Question:
I am using a navigation controller with the structure in the image below. When the user is on SigupViewController and is successful, I call
'''
[self.navigationController popToRootViewControllerAnimated:YES];
'''
This leads to the error below. If I remove this line, I don't get an error. What is weird is that I have this same line in the LoginViewController (the one before it) and when it gets called, it executes as expected without error. Any advice on what I should fix?
Error:
'''
2014-03-05 06:39:49.240 Walk With Me[2035:70b] worked
2014-03-05 06:39:49.245 Walk With Me[2035:70b] -[SigupViewController signup:]: unrecognized selector sent to instance 0xa5599b0
2014-03-05 06:39:49.249 Walk With Me[2035:70b] *** Terminating app due to uncaught exception 'NSInvalidArgumentException', reason: '-[SigupViewController signup:]: unrecognized selector sent to instance 0xa5599b0'
*** First throw call stack:
(
0 CoreFoundation 0x038635e4 __exceptionPreprocess + 180
1 libobjc.A.dylib 0x035e68b6 objc_exception_throw + 44
2 CoreFoundation 0x03900903 -[NSObject(NSObject) doesNotRecognizeSelector:] + 275
3 CoreFoundation 0x0385390b ___forwarding___ + 1019
4 CoreFoundation 0x038534ee _CF_forwarding_prep_0 + 14
5 libobjc.A.dylib 0x035f881f -[NSObject performSelector:withObject:] + 70
6 UIKit 0x023560c2 -[UIApplication sendAction:to:from:forEvent:] + 108
7 UIKit 0x0235604e -[UIApplication sendAction:toTarget:fromSender:forEvent:] + 61
8 UIKit 0x0244e0c1 -[UIControl sendAction:to:forEvent:] + 66
9 UIKit 0x0244e484 -[UIControl _sendActionsForEvents:withEvent:] + 577
10 UIKit 0x02a32853 -[UITextField _resignFirstResponder] + 300
11 UIKit 0x024ae08e -[UIResponder _finishResignFirstResponder] + 181
12 UIKit 0x024ae1b6 -[UIResponder resignFirstResponder] + 288
13 UIKit 0x02a325f4 -[UITextField resignFirstResponder] + 118
14 UIKit 0x023af044 -[UIView(Hierarchy) _removeFirstResponderFromSubtree] + 205
15 UIKit 0x023af366 __UIViewWillBeRemovedFromSuperview + 71
16 UIKit 0x023af238 -[UIView(Hierarchy) removeFromSuperview] + 70
17 UIKit 0x0267a6a3 -[UINavigationTransitionView _cleanupTransition] + 103
18 UIKit 0x0267a93a -[UINavigationTransitionView _navigationTransitionDidStop] + 55
19 UIKit 0x023a0c6c -[UIViewAnimationState sendDelegateAnimationDidStop:finished:] + 267
20 UIKit 0x0239f455 +[UIViewAnimationState popAnimationState] + 334
21 UIKit 0x023b3cf6 +[UIView(Animation) commitAnimations] + 36
22 UIKit 0x0267a3f9 -[UINavigationTransitionView transition:fromView:toView:] + 2795
23 UIKit 0x02679906 -[UINavigationTransitionView transition:toView:] + 55
24 UIKit 0x0248ed47 -[UINavigationController _startTransition:fromViewController:toViewController:] + 3186
25 UIKit 0x0248f09c -[UINavigationController _startDeferredTransitionIfNeeded:] + 645
26 UIKit 0x0248fcb9 -[UINavigationController __viewWillLayoutSubviews] + 57
27 UIKit 0x025c9181 -[UILayoutContainerView layoutSubviews] + 213
28 UIKit 0x023bf267 -[UIView(CALayerDelegate) layoutSublayersOfLayer:] + 355
29 libobjc.A.dylib 0x035f881f -[NSObject performSelector:withObject:] + 70
30 QuartzCore 0x0222e2ea -[CALayer layoutSublayers] + 148
31 QuartzCore 0x022220d4 _ZN2CA5Layer16layout_if_neededEPNS_11TransactionE + 380
32 QuartzCore 0x02221f40 _ZN2CA5Layer28layout_and_display_if_neededEPNS_11TransactionE + 26
33 QuartzCore 0x02189ae6 _ZN2CA7Context18commit_transactionEPNS_11TransactionE + 294
34 QuartzCore 0x0218ae71 _ZN2CA11Transaction6commitEv + 393
35 QuartzCore 0x0218b544 _ZN2CA11Transaction17observer_callbackEP19__CFRunLoopObservermPv + 92
36 CoreFoundation 0x0382b4ce __CFRUNLOOP_IS_CALLING_OUT_TO_AN_OBSERVER_CALLBACK_FUNCTION__ + 30
37 CoreFoundation 0x0382b41f __CFRunLoopDoObservers + 399
38 CoreFoundation 0x03809344 __CFRunLoopRun + 1076
39 CoreFoundation 0x03808ac3 CFRunLoopRunSpecific + 467
40 CoreFoundation 0x038088db CFRunLoopRunInMode + 123
41 GraphicsServices 0x045be9e2 GSEventRunModal + 192
42 GraphicsServices 0x045be809 GSEventRun + 104
43 UIKit 0x02354d3b UIApplicationMain + 1225
44 Walk With Me 0x00005bbd main + 141
45 libdyld.dylib 0x03da470d start + 1
46 ??? 0x00000001 0x0 + 1
)
libc++abi.dylib: terminating with uncaught exception of type NSException
'''
Code:
'''
PFUser *user = [PFUser user];
user.username = username;
user.password = password;
user.email = email;
[user signUpInBackgroundWithBlock:^(BOOL succeeded, NSError *error) {
if (!error) {
NSLog(@"worked");
[self.navigationController popToRootViewControllerAnimated:YES];
}
else {
UIAlertView *alertView = [[UIAlertView alloc] initWithTitle:@"Sorry!" message:[error.userInfo objectForKey:@"error"] delegate:nil cancelButtonTitle:@"OK" otherButtonTitles:nil];
[alertView show];
}
}];
'''
SigUpViewController.h:
'''
#import <UIKit/UIKit.h>
@interface SigupViewController : UIViewController
@property (weak, nonatomic) IBOutlet UITextField *usernameField;
@property (weak, nonatomic) IBOutlet UITextField *passwordField;
@property (weak, nonatomic) IBOutlet UITextField *emailField;
- (IBAction)signingU:(id)sender;
@end
'''
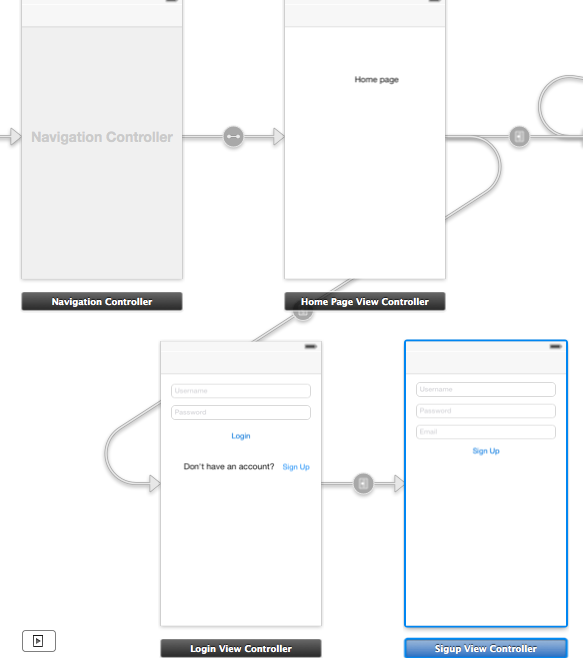
Answer: You are calling
'''
[SigupViewController signup:]:
'''
But there is no method with that signature in the 'SigupViewController' class. I assume you've linked this up in IB so add:
'''
- (IBAction) signup:(id) sender;
'''
In your 'SigupViewController.h'
Alternatively remove the call to this method if it's a mistake.